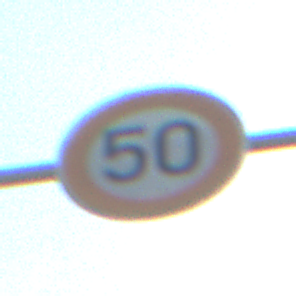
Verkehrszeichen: Geschwindigkeit50
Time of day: Midday
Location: Outdoor (Nature)
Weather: Clear
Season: NotSpecified
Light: Natural